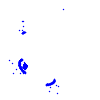
Particle: electron